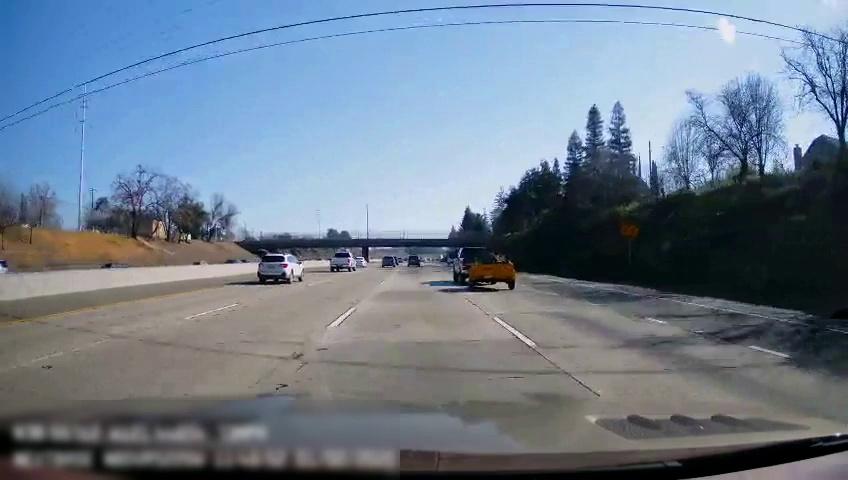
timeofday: Day
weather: Sunny
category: Drivable Space
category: Vehicles | SUV
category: Vehicles | SUV
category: Vehicles | SUV
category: Vehicles | SUV
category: Vehicles | SUV
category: Vehicles | Other LV
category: Vehicles | Truck
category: Vehicles | Car
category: Lanes | Alternate Lane
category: Lanes | Alternate Lane
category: Lanes | Alternate Lane
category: Lanes | Alternate Lane
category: Lanes | Current Lane
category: Lanes | Alternate Lane